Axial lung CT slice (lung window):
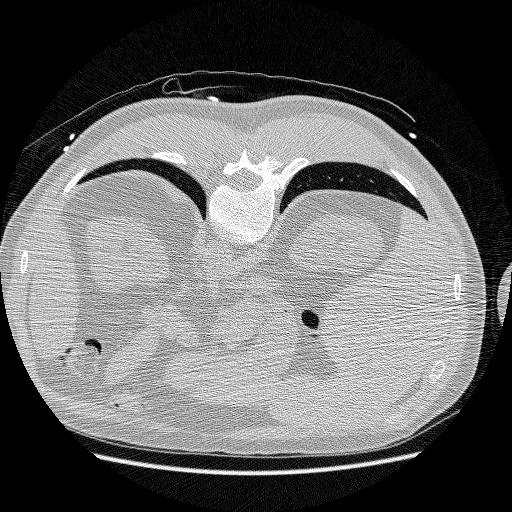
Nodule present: no